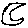
Label: moon